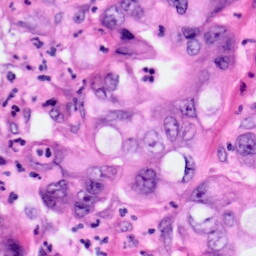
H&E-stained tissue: Pancreatic